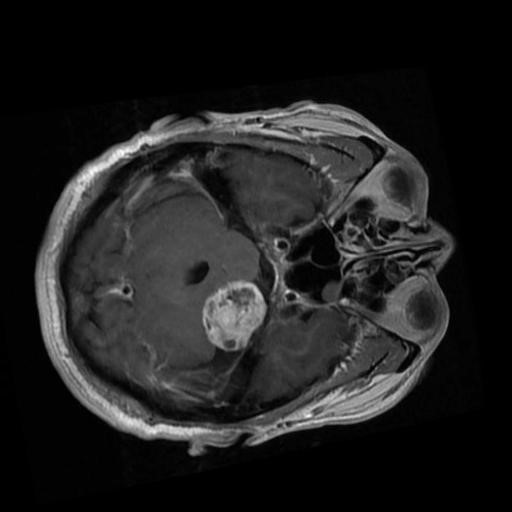
Label: brain_menin